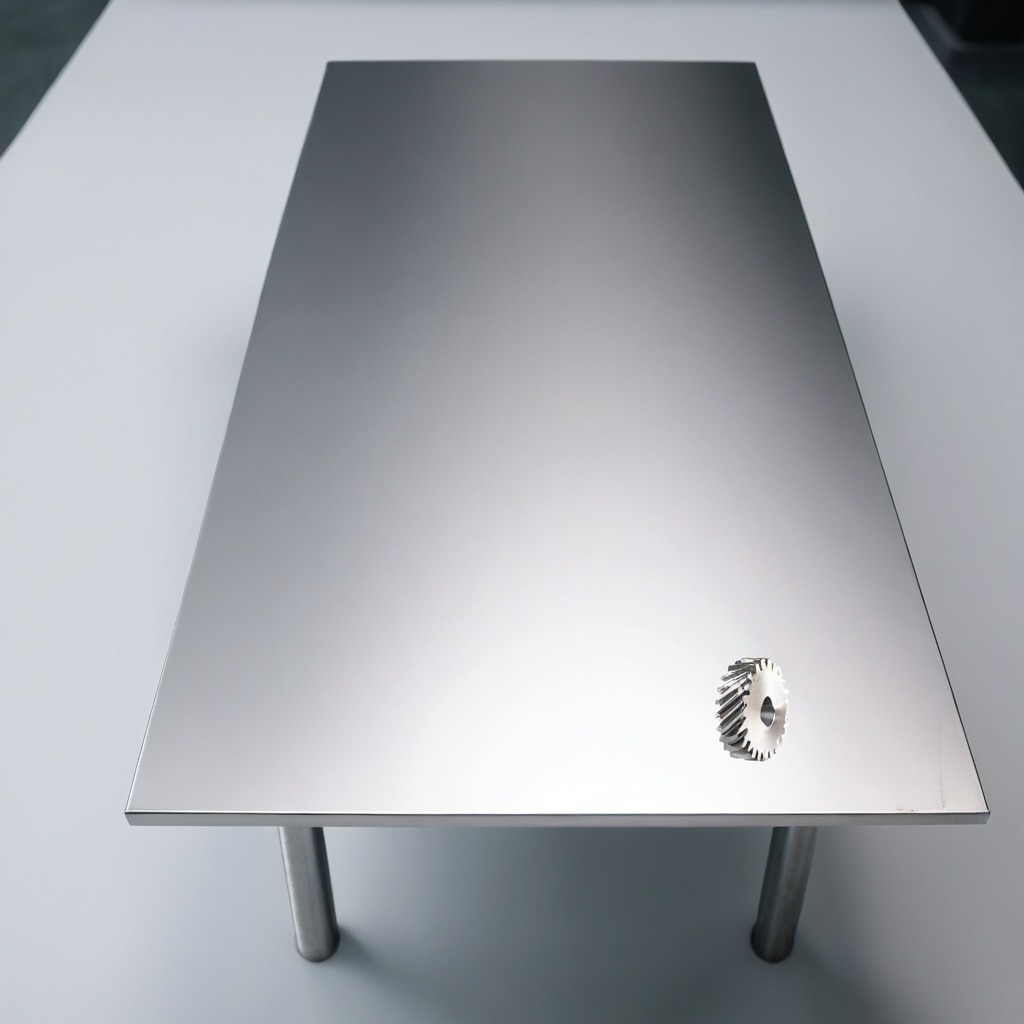
A gear with teeth is lying on the stainless steel table in a high-end prototyping lab.